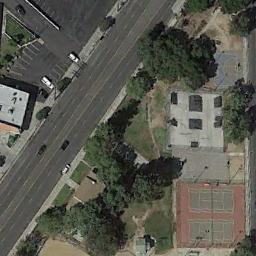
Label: tennis_court